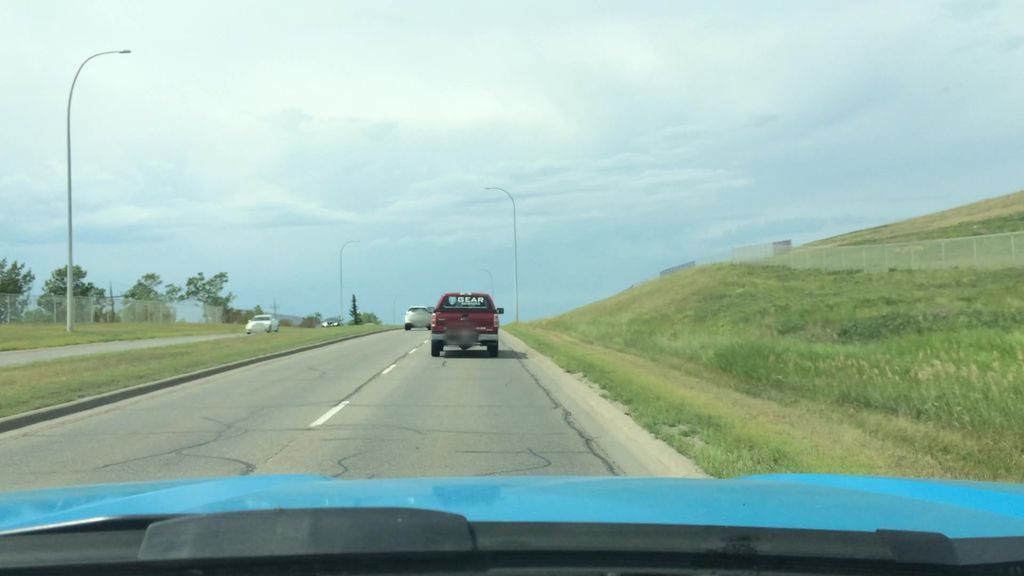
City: calgary